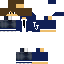
A male human skin with medium skin, wearing brown long hair dressed in a blue tshirt and blue pants, featuring a closed mouth.